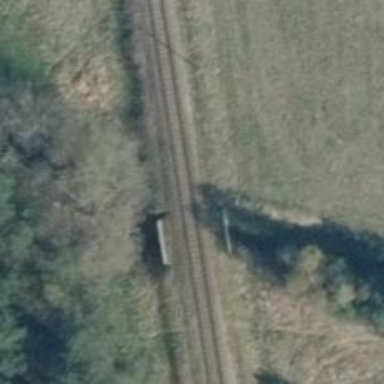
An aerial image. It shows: Railway bridge.